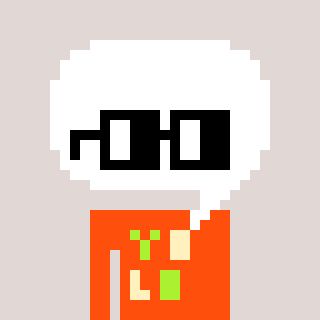
a pixel art character with square black glasses, a speech bubble-shaped head and a orange-colored body on a warm background